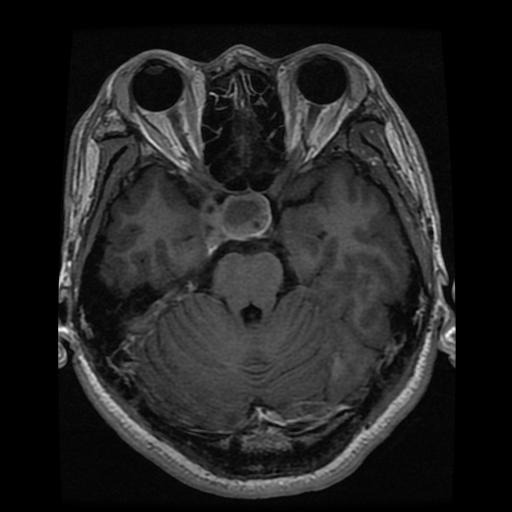
Label: pituitary